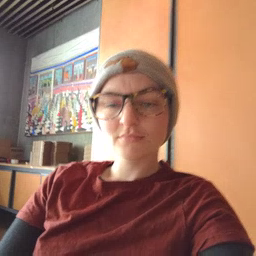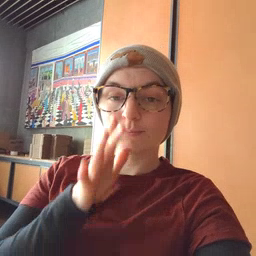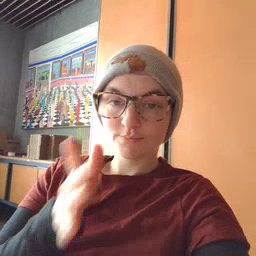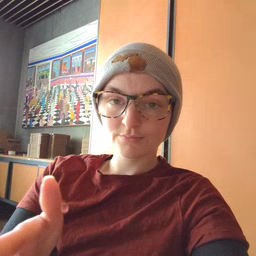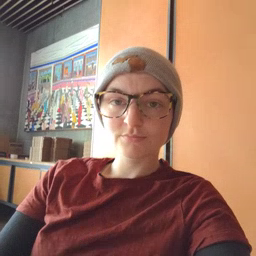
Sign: grandma